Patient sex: M
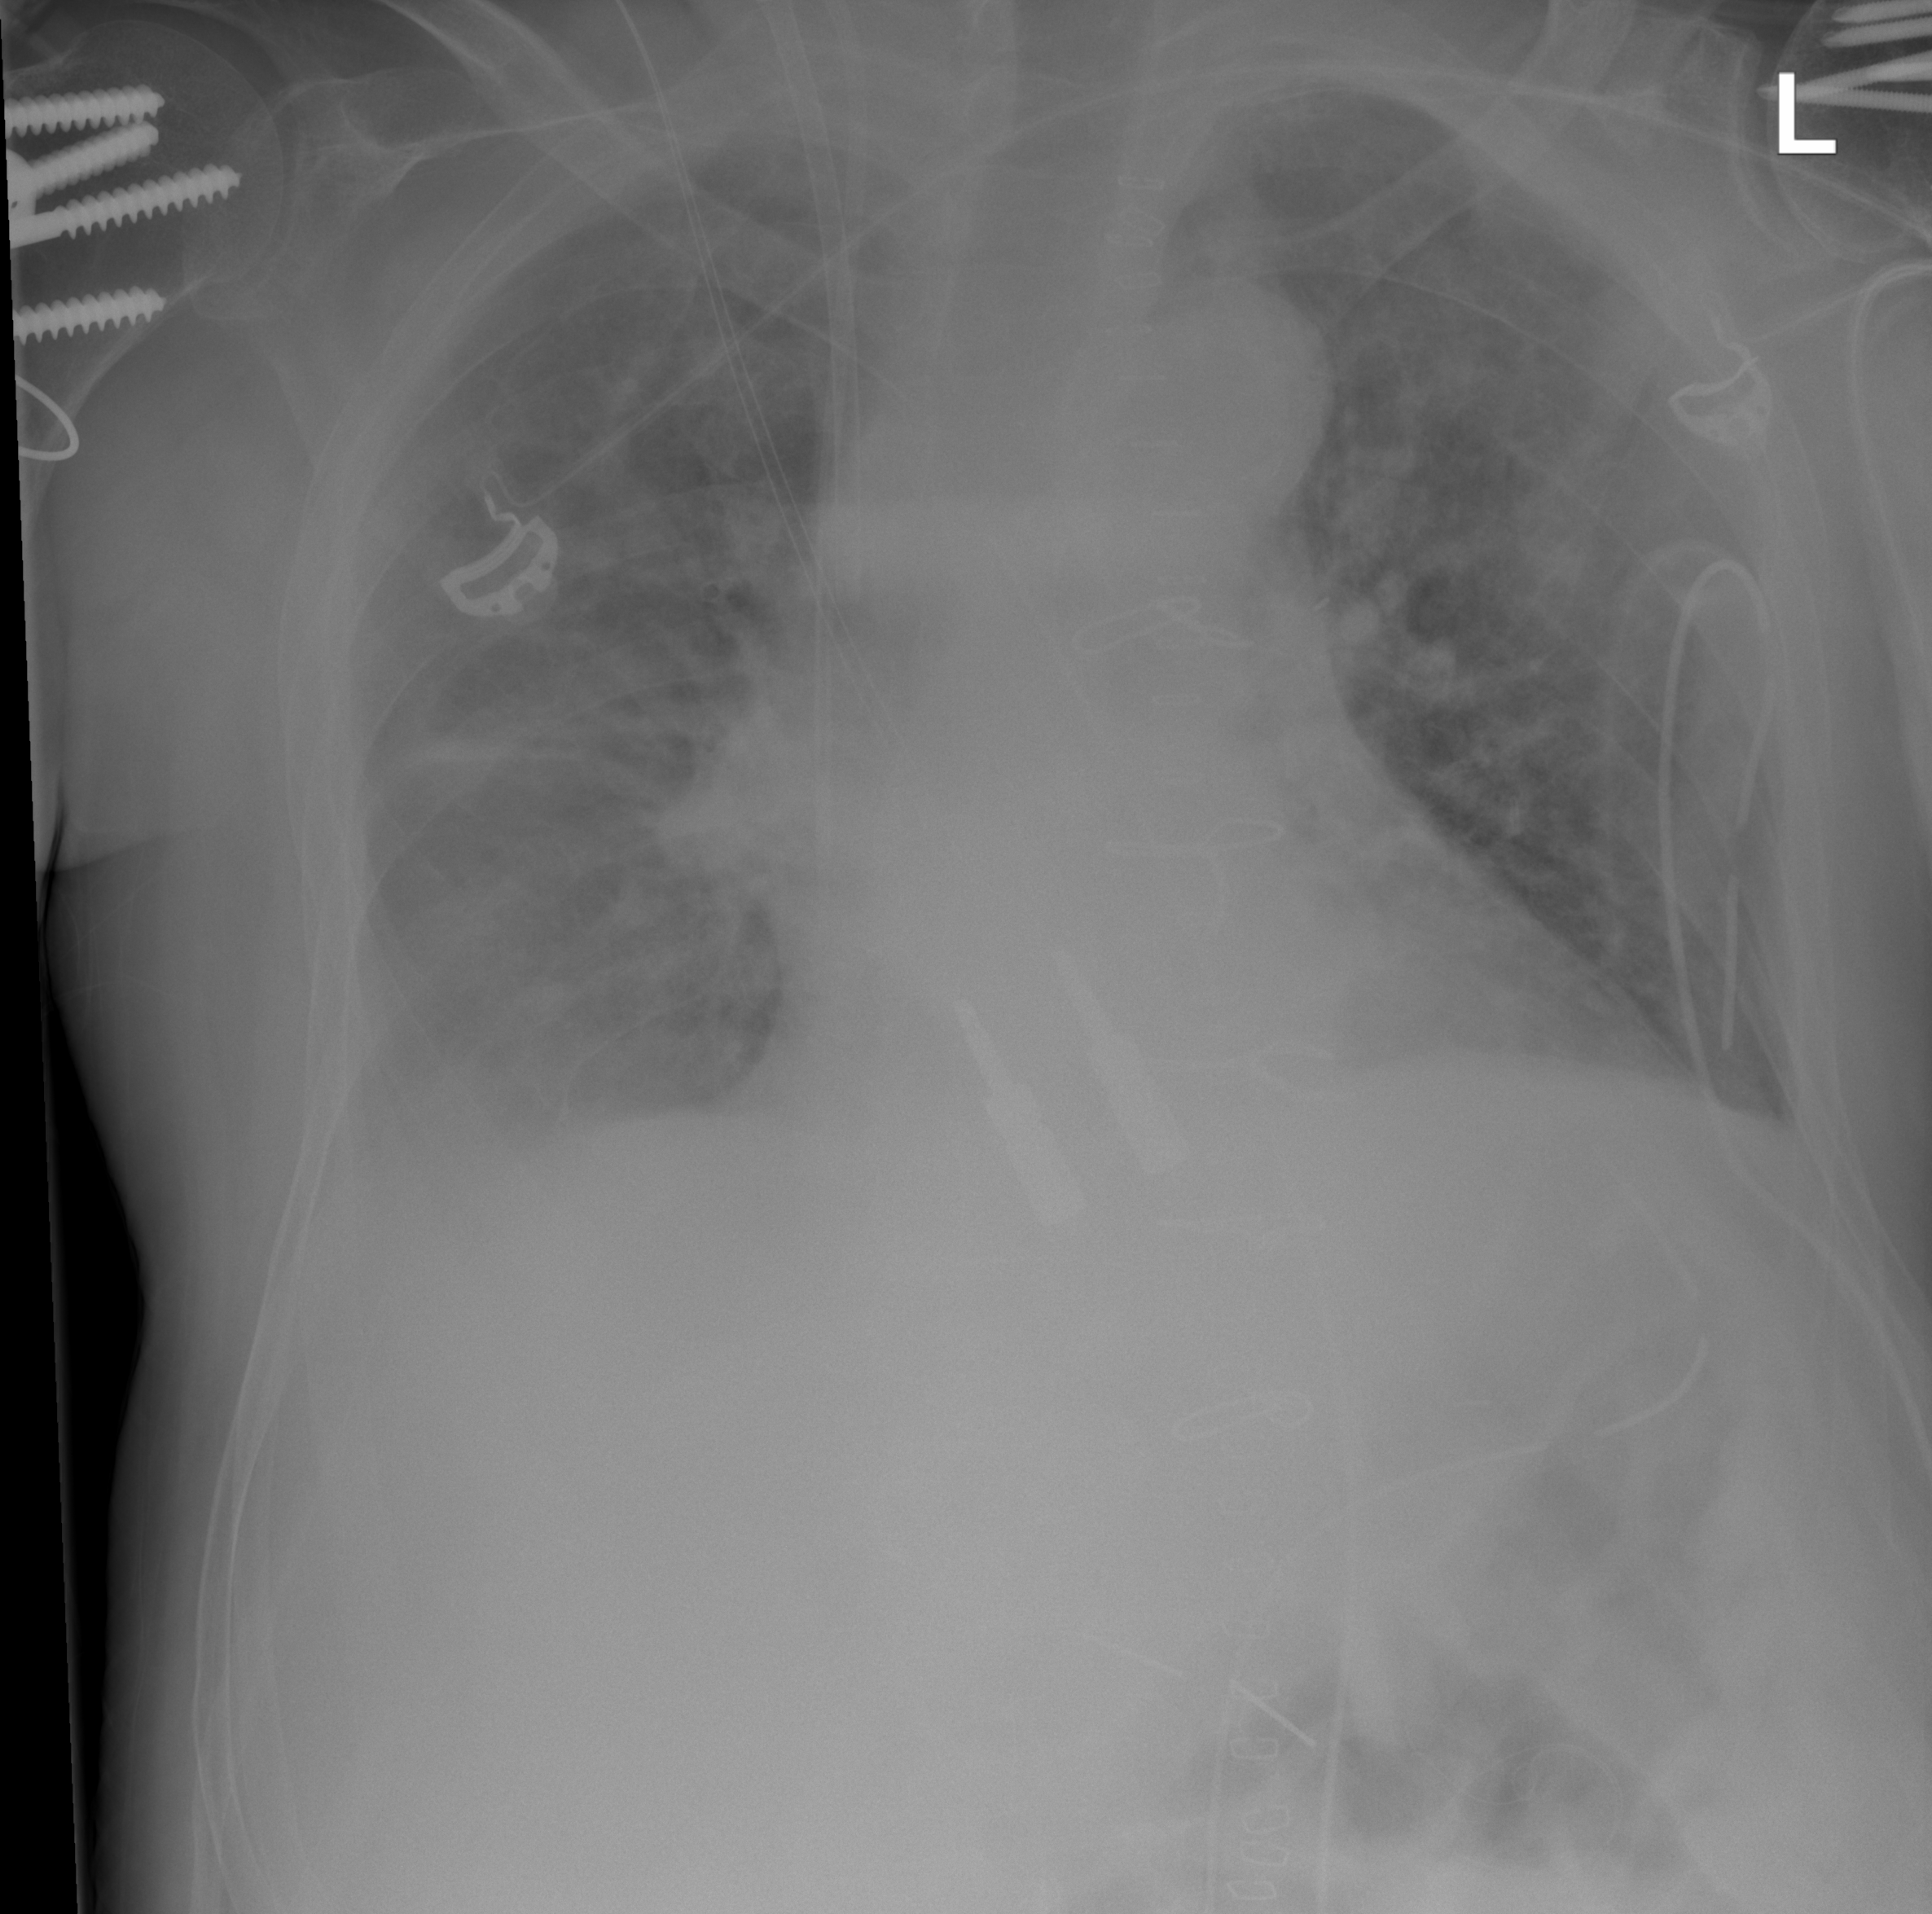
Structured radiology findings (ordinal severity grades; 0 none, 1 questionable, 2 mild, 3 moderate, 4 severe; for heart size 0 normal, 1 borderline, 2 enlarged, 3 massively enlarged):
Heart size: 0
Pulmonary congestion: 2
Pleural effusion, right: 3
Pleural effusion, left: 0
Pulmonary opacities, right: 2
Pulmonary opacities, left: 2
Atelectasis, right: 2
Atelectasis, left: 2